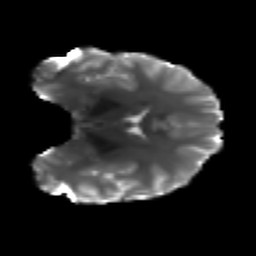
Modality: T2w
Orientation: coronal
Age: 26
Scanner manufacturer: siemens
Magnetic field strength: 3 T
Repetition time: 4.52 s
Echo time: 0.084 s